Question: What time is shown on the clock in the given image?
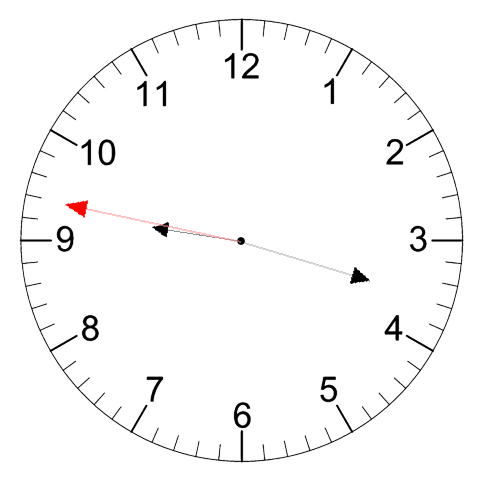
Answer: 09:17:47